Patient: sex M, age 44
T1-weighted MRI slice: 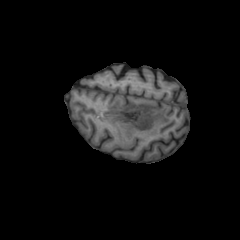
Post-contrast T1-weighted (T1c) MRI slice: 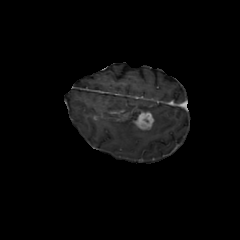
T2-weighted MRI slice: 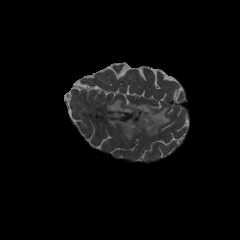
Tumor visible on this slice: yes
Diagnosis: Glioblastoma, IDH-wildtype
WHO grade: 4